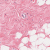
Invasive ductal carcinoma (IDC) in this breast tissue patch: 0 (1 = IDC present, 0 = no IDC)